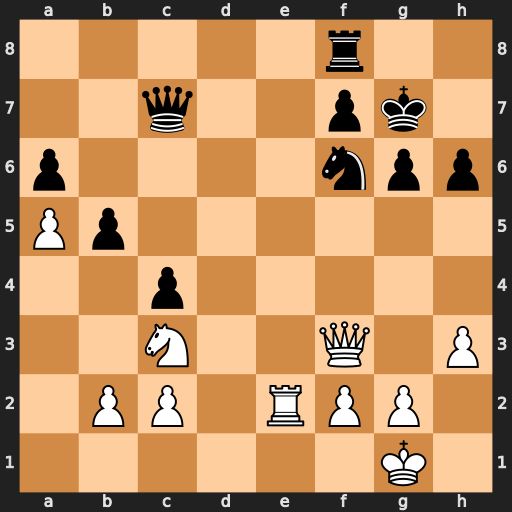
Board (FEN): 5r2/2q2pk1/p4npp/Pp6/2p5/2N2Q1P/1PP1RPP1/6K1
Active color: w
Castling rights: -
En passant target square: -
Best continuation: Qxf6+ Kxf6 Nd5+